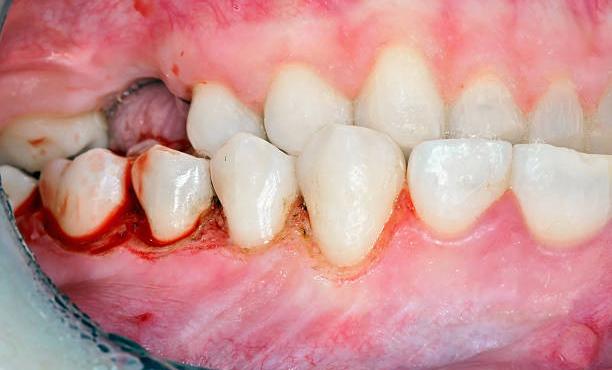
Condition: Gingivitis